Question: I got 3 textviews which i want to move on swipe. How do i change position of a textview thats in a relative layout on runtime?
Example:

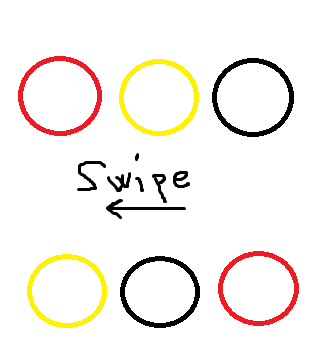
Answer: get it's layout params and set left, top, right and bottom and set this layout params to your textview.